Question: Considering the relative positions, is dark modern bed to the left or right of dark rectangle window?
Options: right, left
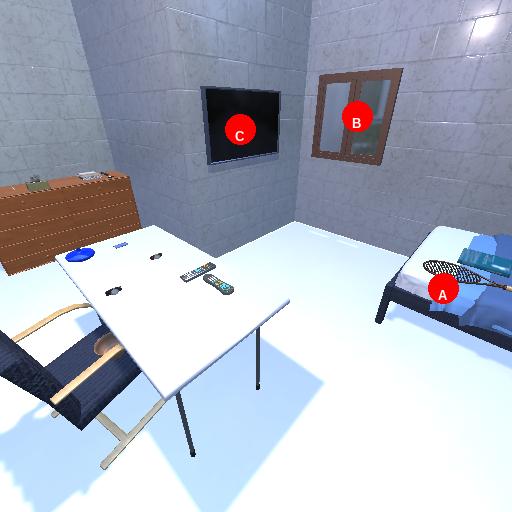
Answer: right